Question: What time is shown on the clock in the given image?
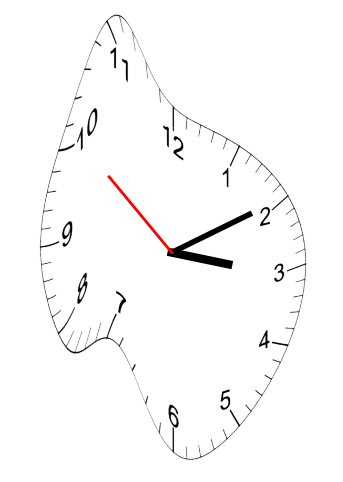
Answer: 03:09:51